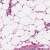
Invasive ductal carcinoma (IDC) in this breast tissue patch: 1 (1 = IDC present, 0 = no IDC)